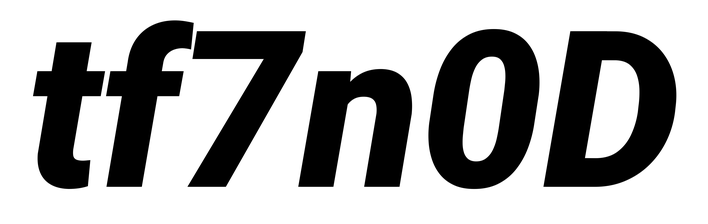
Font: Roboto-Italic_Black_Italic